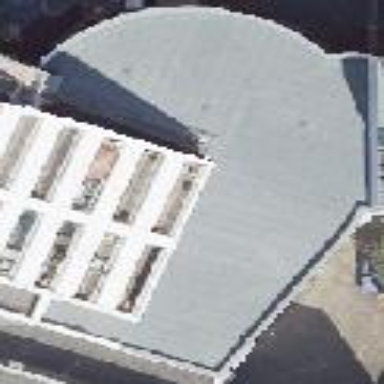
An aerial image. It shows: Multi-storey parking building.